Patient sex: M
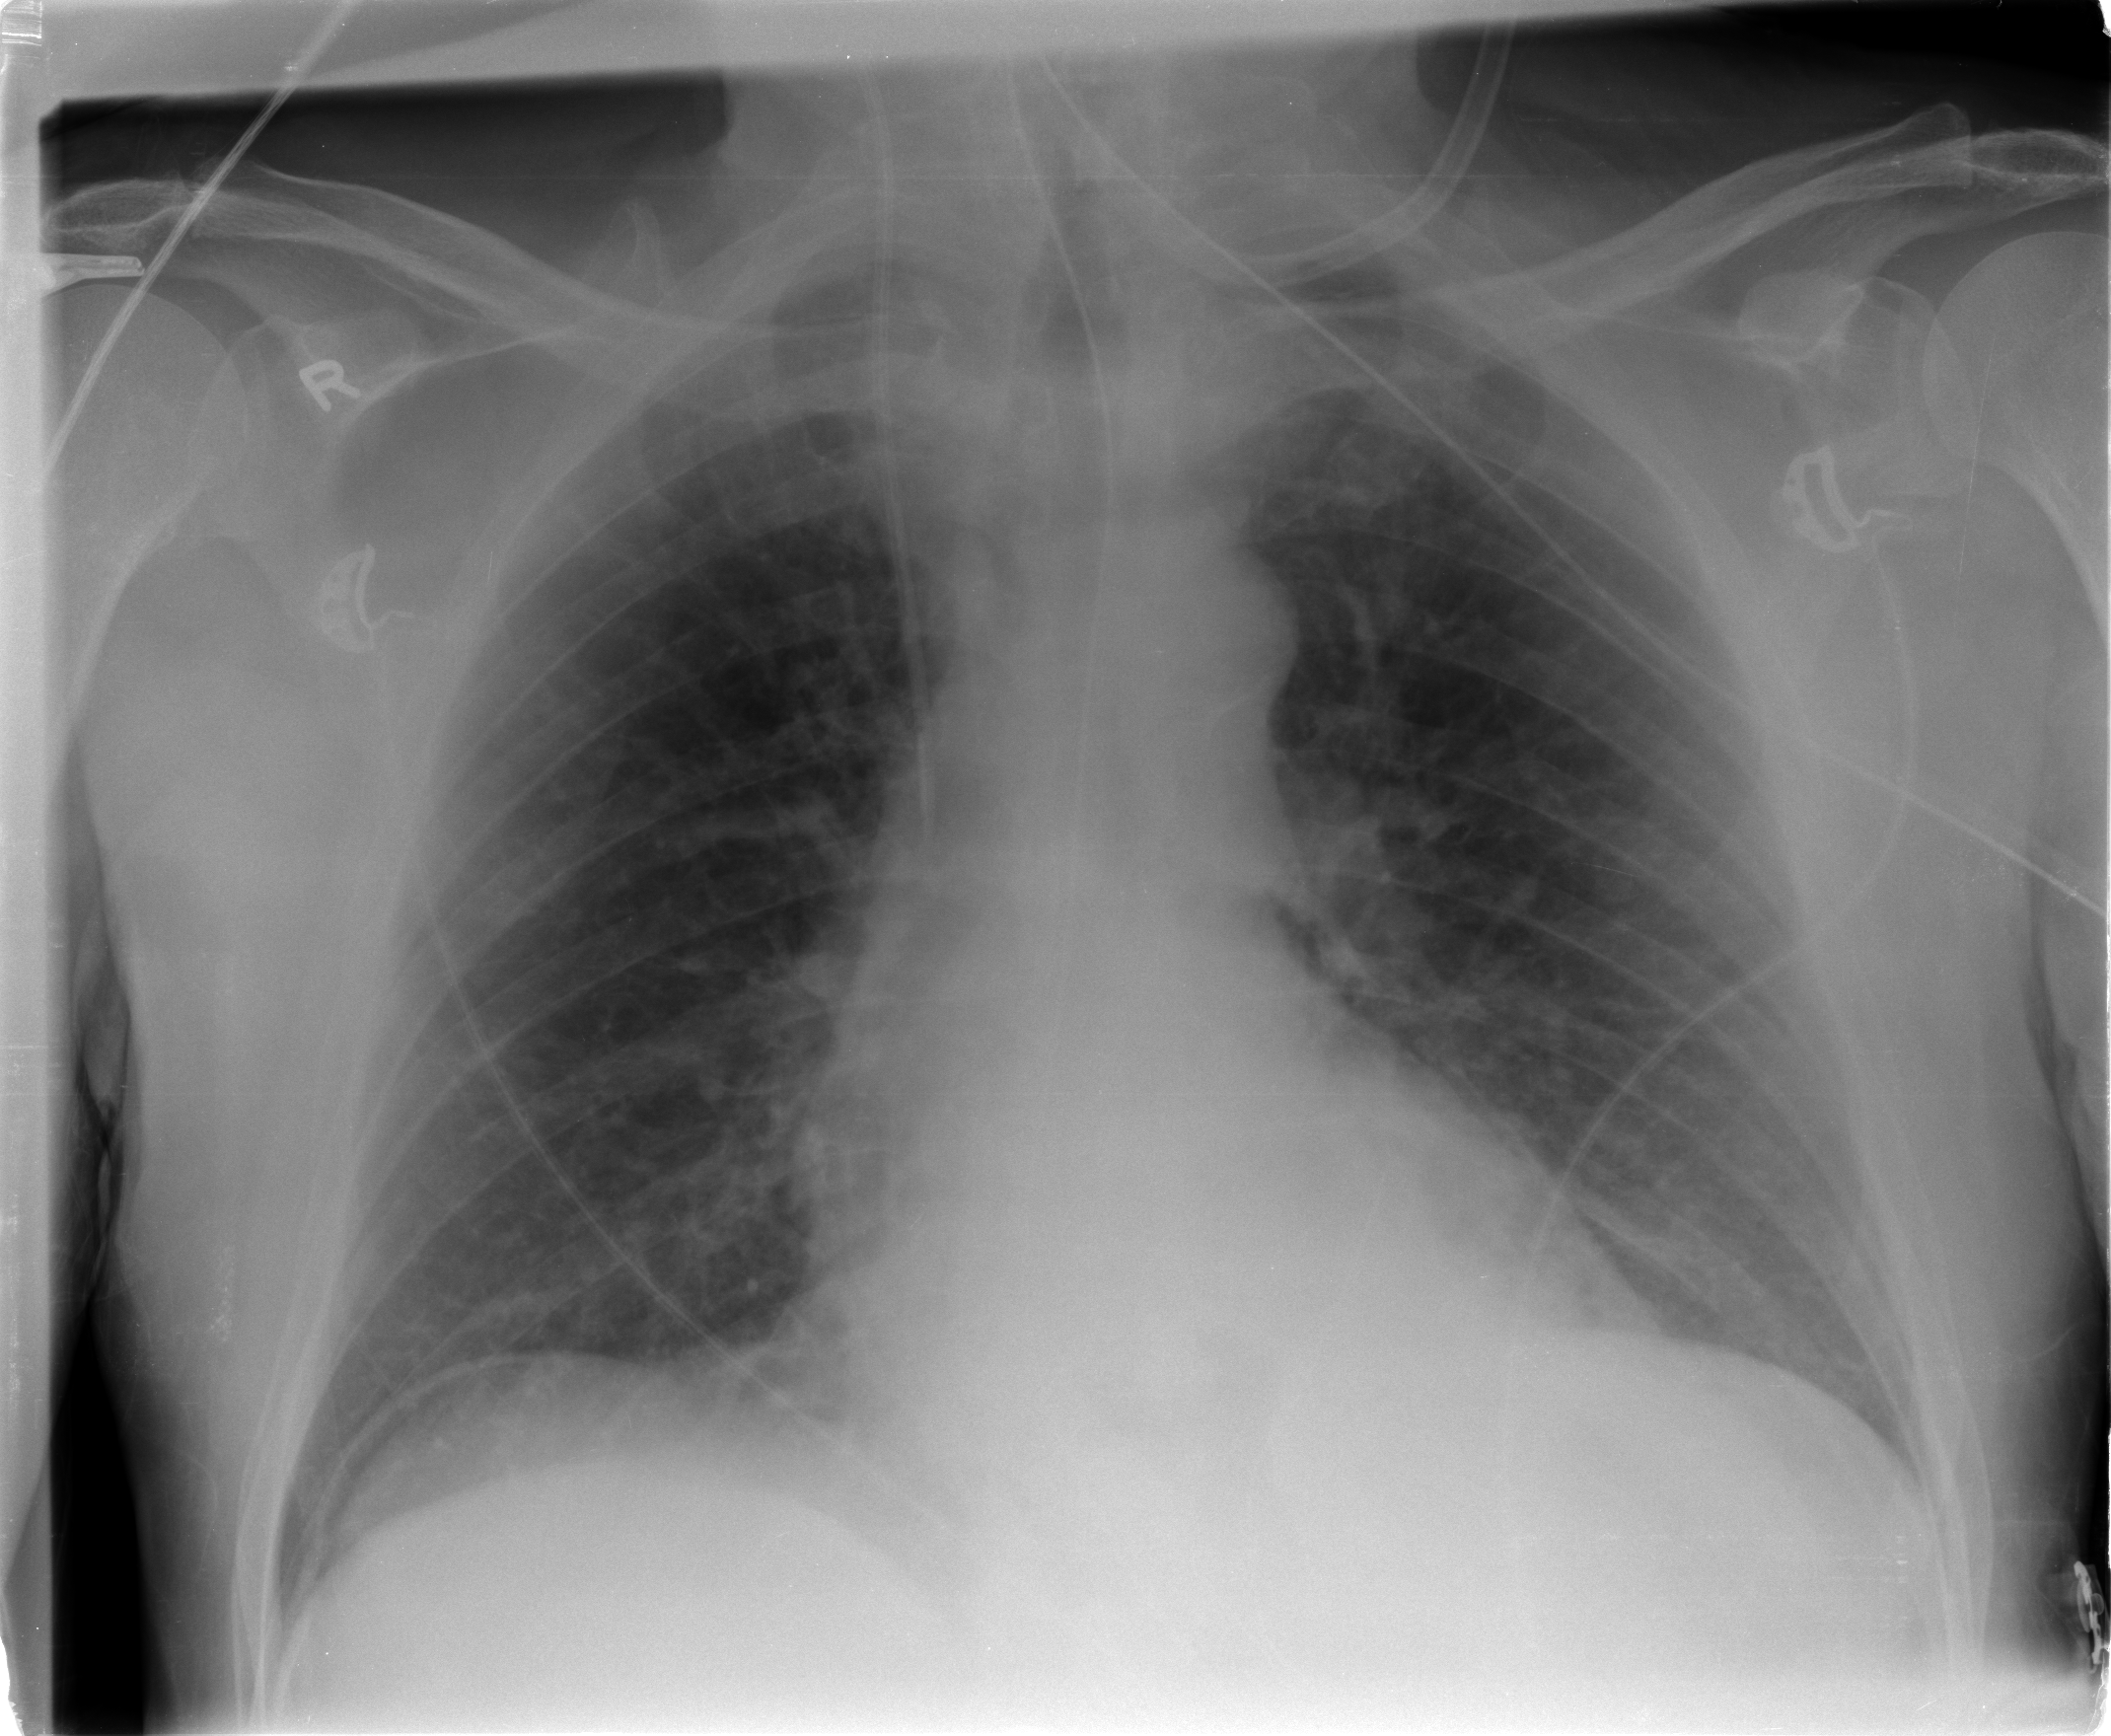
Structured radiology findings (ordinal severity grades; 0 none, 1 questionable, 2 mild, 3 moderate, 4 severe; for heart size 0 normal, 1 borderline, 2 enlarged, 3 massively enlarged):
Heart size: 0
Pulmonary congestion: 1
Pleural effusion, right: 0
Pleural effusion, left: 0
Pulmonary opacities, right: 0
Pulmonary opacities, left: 0
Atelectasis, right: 0
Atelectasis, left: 0